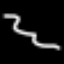
Label: squiggle